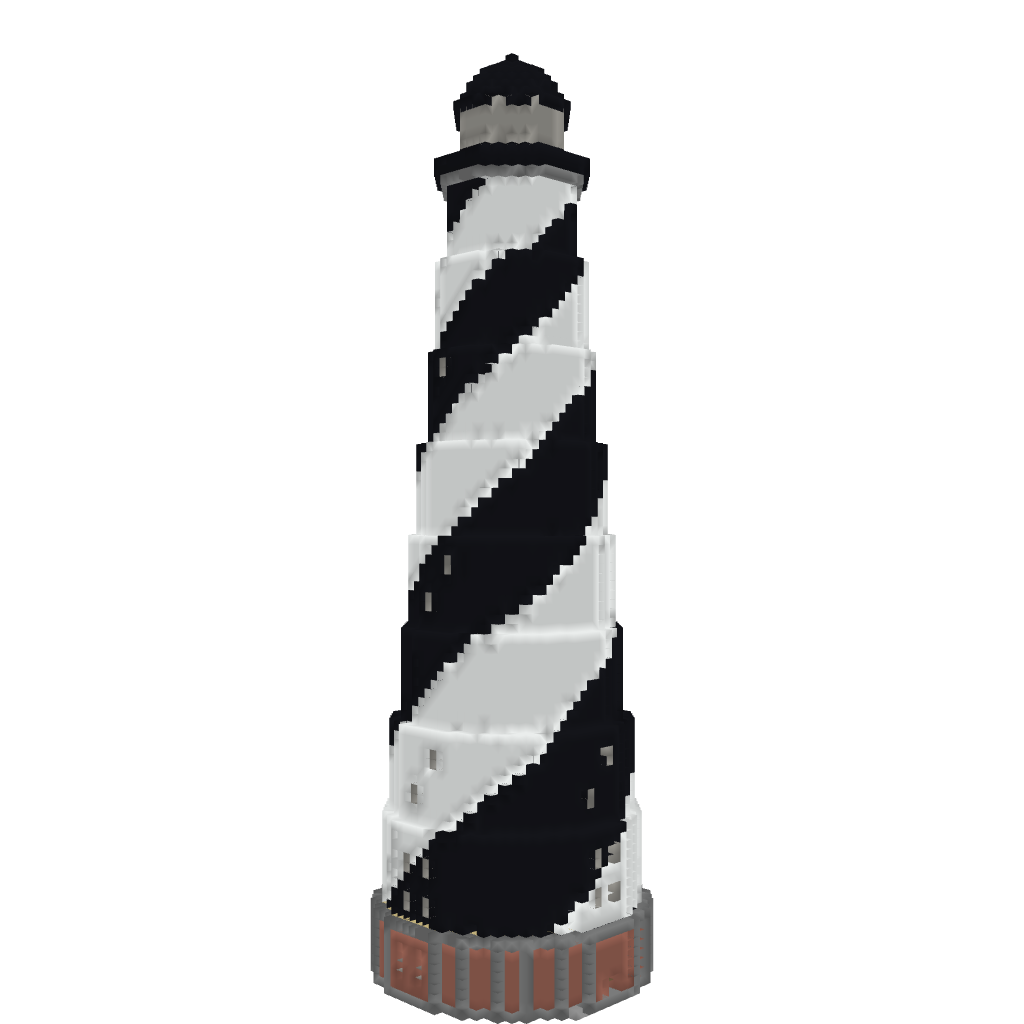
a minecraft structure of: Lighthouse